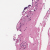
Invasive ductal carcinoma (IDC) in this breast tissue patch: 0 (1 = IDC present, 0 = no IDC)